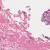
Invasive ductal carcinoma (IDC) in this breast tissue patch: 0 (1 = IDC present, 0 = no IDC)